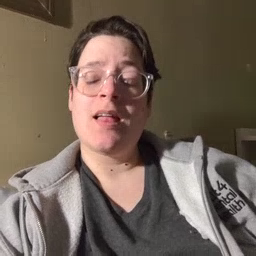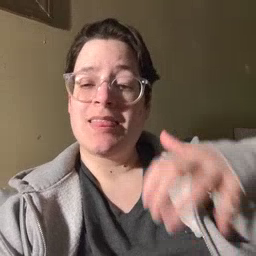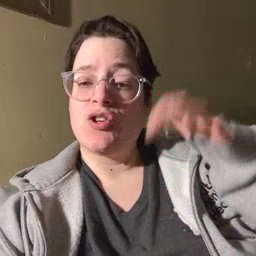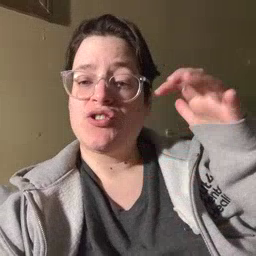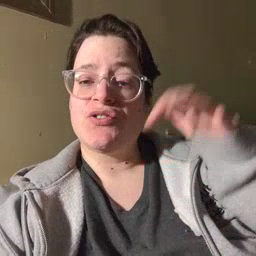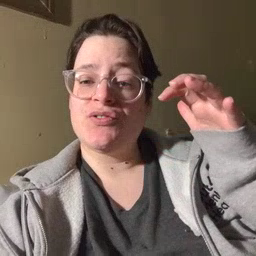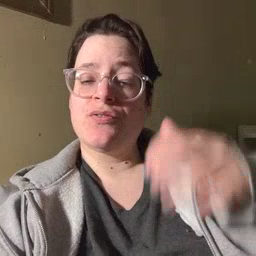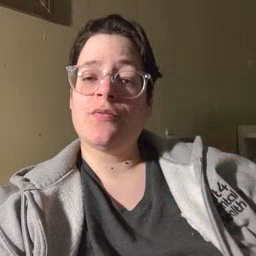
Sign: alligator